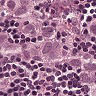
Metastatic tissue present: yes